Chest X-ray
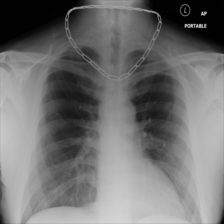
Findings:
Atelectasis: negative
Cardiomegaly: negative
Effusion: negative
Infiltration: negative
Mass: negative
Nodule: negative
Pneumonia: negative
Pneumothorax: negative
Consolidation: negative
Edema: negative
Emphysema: negative
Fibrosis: negative
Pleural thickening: negative
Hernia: negative